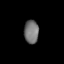
Tissue: lung
Cell type: Others
Senescence score: 0.6045
Nuclear area (px): 333
Mean DAPI intensity: 115.61